Question: I have the following code in html, which creates this:

'''
<input type="checkbox" id="cb5" class="listDropDown" onchange="selectPopulationChanged()" display="inline" value="complex ab. karyotype">
<label for="cb5" class="listDropDown" display="inline">complex ab. karyotype</label>
'''
Int his example, because of the spaces in "complex ab. karyotype", it decides to move all the text from the label tag below the checkmark.
How can I prevent it from doing so. My pop-up on the picture consists of code I posted, which is used several times to create a list. The only different between this particular element compared with the others (except for the length) is the spaces. I have tested by including an elemtn that is very long without spaces, and it doesn't throw it on a new line.
Any help is greatly appreciated!
HTML:
'''
<div class="dropdown" style="display:inline">
<button data-toggle="dropdown" class="btn btn-success" type="button" id="pops" >Select Populations</button>
<ul id="popupDropDown" class="dropdown-menu" role="menu" aria-labelledby="dLabel">
</ul>
</div>
'''
CSS:
'''
.dropdown-menu:before {
position: absolute;
top: -7px;
left: 9px;
display: inline-block;
border-right: 7px solid transparent;
border-bottom: 7px solid #ccc;
border-left: 7px solid transparent;
border-bottom-color: rgba(0, 0, 0, 0.2);
content: '';
}
.dropdown-menu:after {
position: absolute;
top: -6px;
left: 10px;
display: inline-block;
border-right: 6px solid transparent;
border-bottom: 6px solid #ffffff;
border-left: 6px solid transparent;
content: '';
}
'''
jQuery:
'''
function addCheckboxes() {
$("#popupDropDown").empty();
for(i=0; i<arrayValues.length; i++)
{
var container = $('#popupDropDown');
var inputs = container.find('input');
var id = inputs.length+1;
$('<input />', { type: 'checkbox', 'id': 'cb'+id, 'class': 'listDropDown', 'onChange': 'selectPopulationChanged()', 'display':'inline', value: arrayValues[i] }).appendTo(container);
$('<label />', { 'for': 'cb'+id, 'class': 'listDropDown', 'display':'inline', text: arrayValues[i] }).appendTo(container);
$('</br>').appendTo(container);
$('#cb'+id).prop('checked', true);
}
}
'''
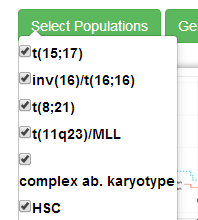
Answer: Try this code in your 'for' loop (replace all existing contents of said loop):
'''
var container = document.getElementById('popupDropDown');
var label = document.createElement('label');
label.className = "listDropDown";
var input = document.createElement('input');
input.type = "checkbox";
input.className = "listDropDown";
input.onchange = selectPopulationChanged;
input.value = arrayValues[i];
label.appendChild(input);
label.appendChild(document.createTextNode(arrayValues[i]));
container.appendChild(label);
'''
This will put the checkbox the '<label>', as I mentioned in my comment, and with that done you should be able to use 'white-space:nowrap' on your label elements to prevent the line wrapping. Also, add 'display:block' to the labels to avoid the need for '<br />' tags.
<URL> may take more writing, but personally I find this much easier to read than your very large jQuery generation stuff.